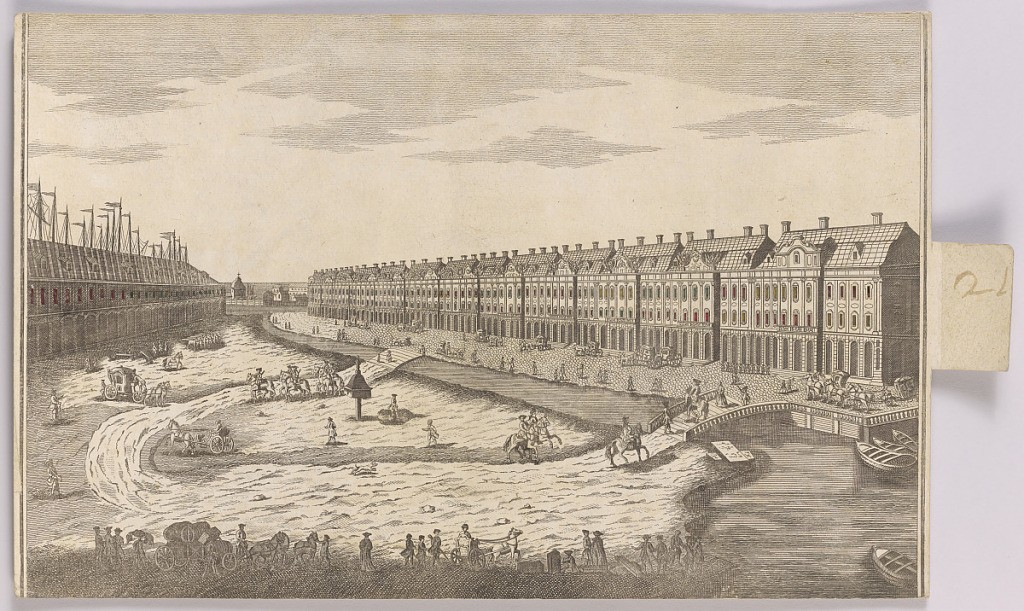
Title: Peep-Show Print
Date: mid-18th century
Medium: Engraving and brush and wash on paper
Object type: Print
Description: Peep-show print